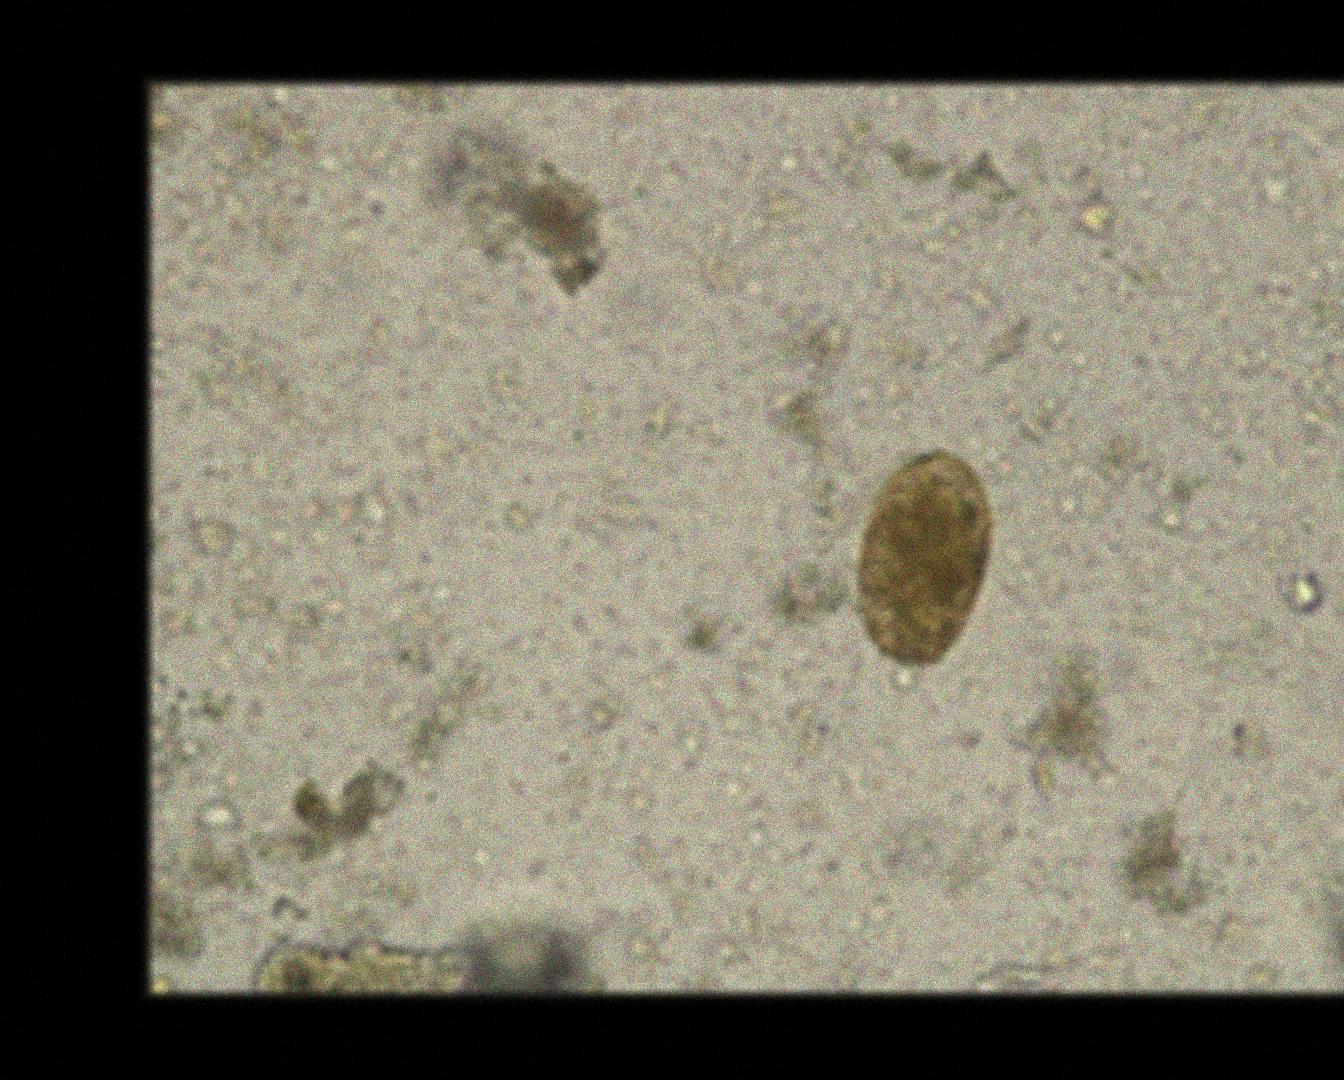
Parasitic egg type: Paragonimus spp